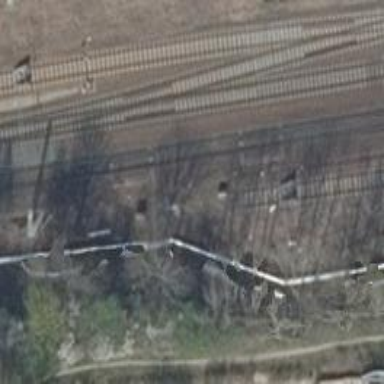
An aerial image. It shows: Railway switch with the turnout on the right side.